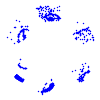
Particle: kaon